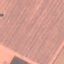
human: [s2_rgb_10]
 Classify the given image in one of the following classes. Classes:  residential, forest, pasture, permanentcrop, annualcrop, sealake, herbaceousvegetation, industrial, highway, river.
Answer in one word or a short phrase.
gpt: AnnualCrop